Question: I would like to read the list of colors that are shown on the bottom of the 'NSColorPanel' (see image below). Is there a way to do this?

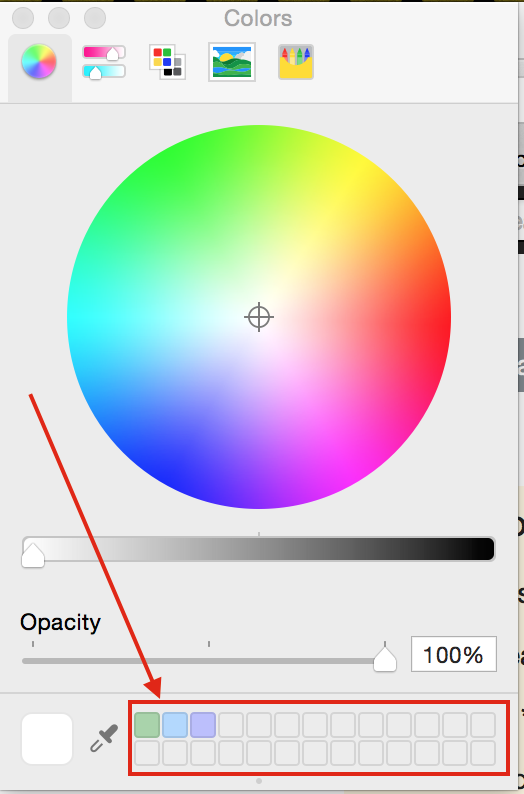
Answer: For undocumented access (this may not work within a sandbox and ):
'''
NSArray *libraries = [[NSFileManager defaultManager] URLsForDirectory:NSLibraryDirectory inDomains:NSAllDomainsMask];
NSURL *url = [[libraries objectAtIndex:0] URLByAppendingPathComponent:@"Colors/NSColorPanelSwatches.plist"];
NSData *fileData = [NSData dataWithContentsOfURL:url];
NSKeyedUnarchiver *unarchiver = [[NSKeyedUnarchiver alloc] initForReadingWithData:fileData];
NSArray *colors = [unarchiver decodeObjectForKey:@"NSSwatchColorArray"];
'''
The 'colors' array will then contain 'NSColor' objects of the colour panel.
This works as far back as OS X 10.6. It may work on earlier versions also but you'll need to obtain the filename differently (since 'URLsForDirectory:inDomains:' was introduced in 10.6). Inside the 'NSColorPanelSwatches.plist' file is an internal version number which is set to '6' for 10.6 right through to 10.10. It could change in the future, but you could be more-or-less safe by doing:
'''
if ([unarchiver decodeIntForKey:@"NSSwatchFileVersion"] == 6)
{
NSArray *colors = [unarchiver objectForKey:@"NSSwatchColorArray"];
// do something with colors
}
else
{
NSLog(@"System unsupported");
}
'''
If you're interested in where the positions of the colours are, you can decode an 'NSIndexSet' from the unarchiver using the 'NSSwatchColorIndexes' key, and use that index set in conjunction with the number of rows and columns that you can determine by decoding integers with the keys 'NSSwatchLayoutNumRows' and 'NSSwatchLayoutNumColumns'. The th index in the index set refers to the location of the th colour in the array and the indexes increase downwards. For example, the first "colour box" in the panel is index 0, and the box below it is index 1. The box to the right of "index 0" is actually index 10 (or whatever number you decoded from 'NSSwatchLayoutNumRows').
So if you have a colour in the first box, and another colour in the box to the right, you'll have two 'NSColor' objects in the 'colors' array, and the 'NSIndexSet' will contain two indexes, 0 and 10.